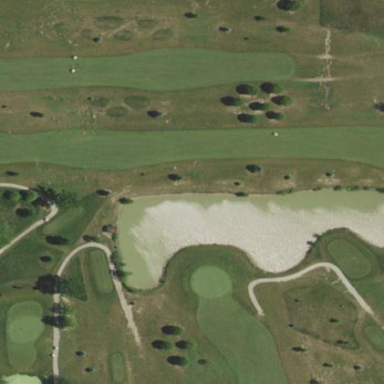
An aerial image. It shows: Grassy area designated as golf fairway.